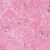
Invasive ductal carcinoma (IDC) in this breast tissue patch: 0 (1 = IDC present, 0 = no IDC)